Question: I am attempting to create a gallery for my site using.
<URL>
I am currently using Bootstrap to allow my site to be responsive. I want to create one gallery that I can have around 12 pictures on. I've followed the example code for Photoswipe but if I put rows around each 4 images to create the row it breaks the gallery.
<URL>
I then created 4 separate rows with the same gallery class but then it just creates 4 separate galleries.
The next thing I tried was to create one massive row and then just add my col-md-3's inside the huge row and hoped they would style correctly however it came out like this.
[][1
'''
<div class="my-gallery row" itemscope itemtype="http://schema.org/ImageGallery">
<figure itemprop="associatedMedia" itemscope itemtype="http://schema.org/ImageObject" class="col-md-3 gallery-img">
<a href="img/gallery/gallery1.jpeg" itemprop="contentUrl" data-size="1024x1024">
<img src="img/gallery/gallery1.jpeg" itemprop="thumbnail" alt="Image description" class="img-responsive"/>
</a>
<figcaption itemprop="caption description">Image caption 1</figcaption>
</figure>
'''
Here is my gallery HTML.
<URL>
Has anyone else come across this problem?
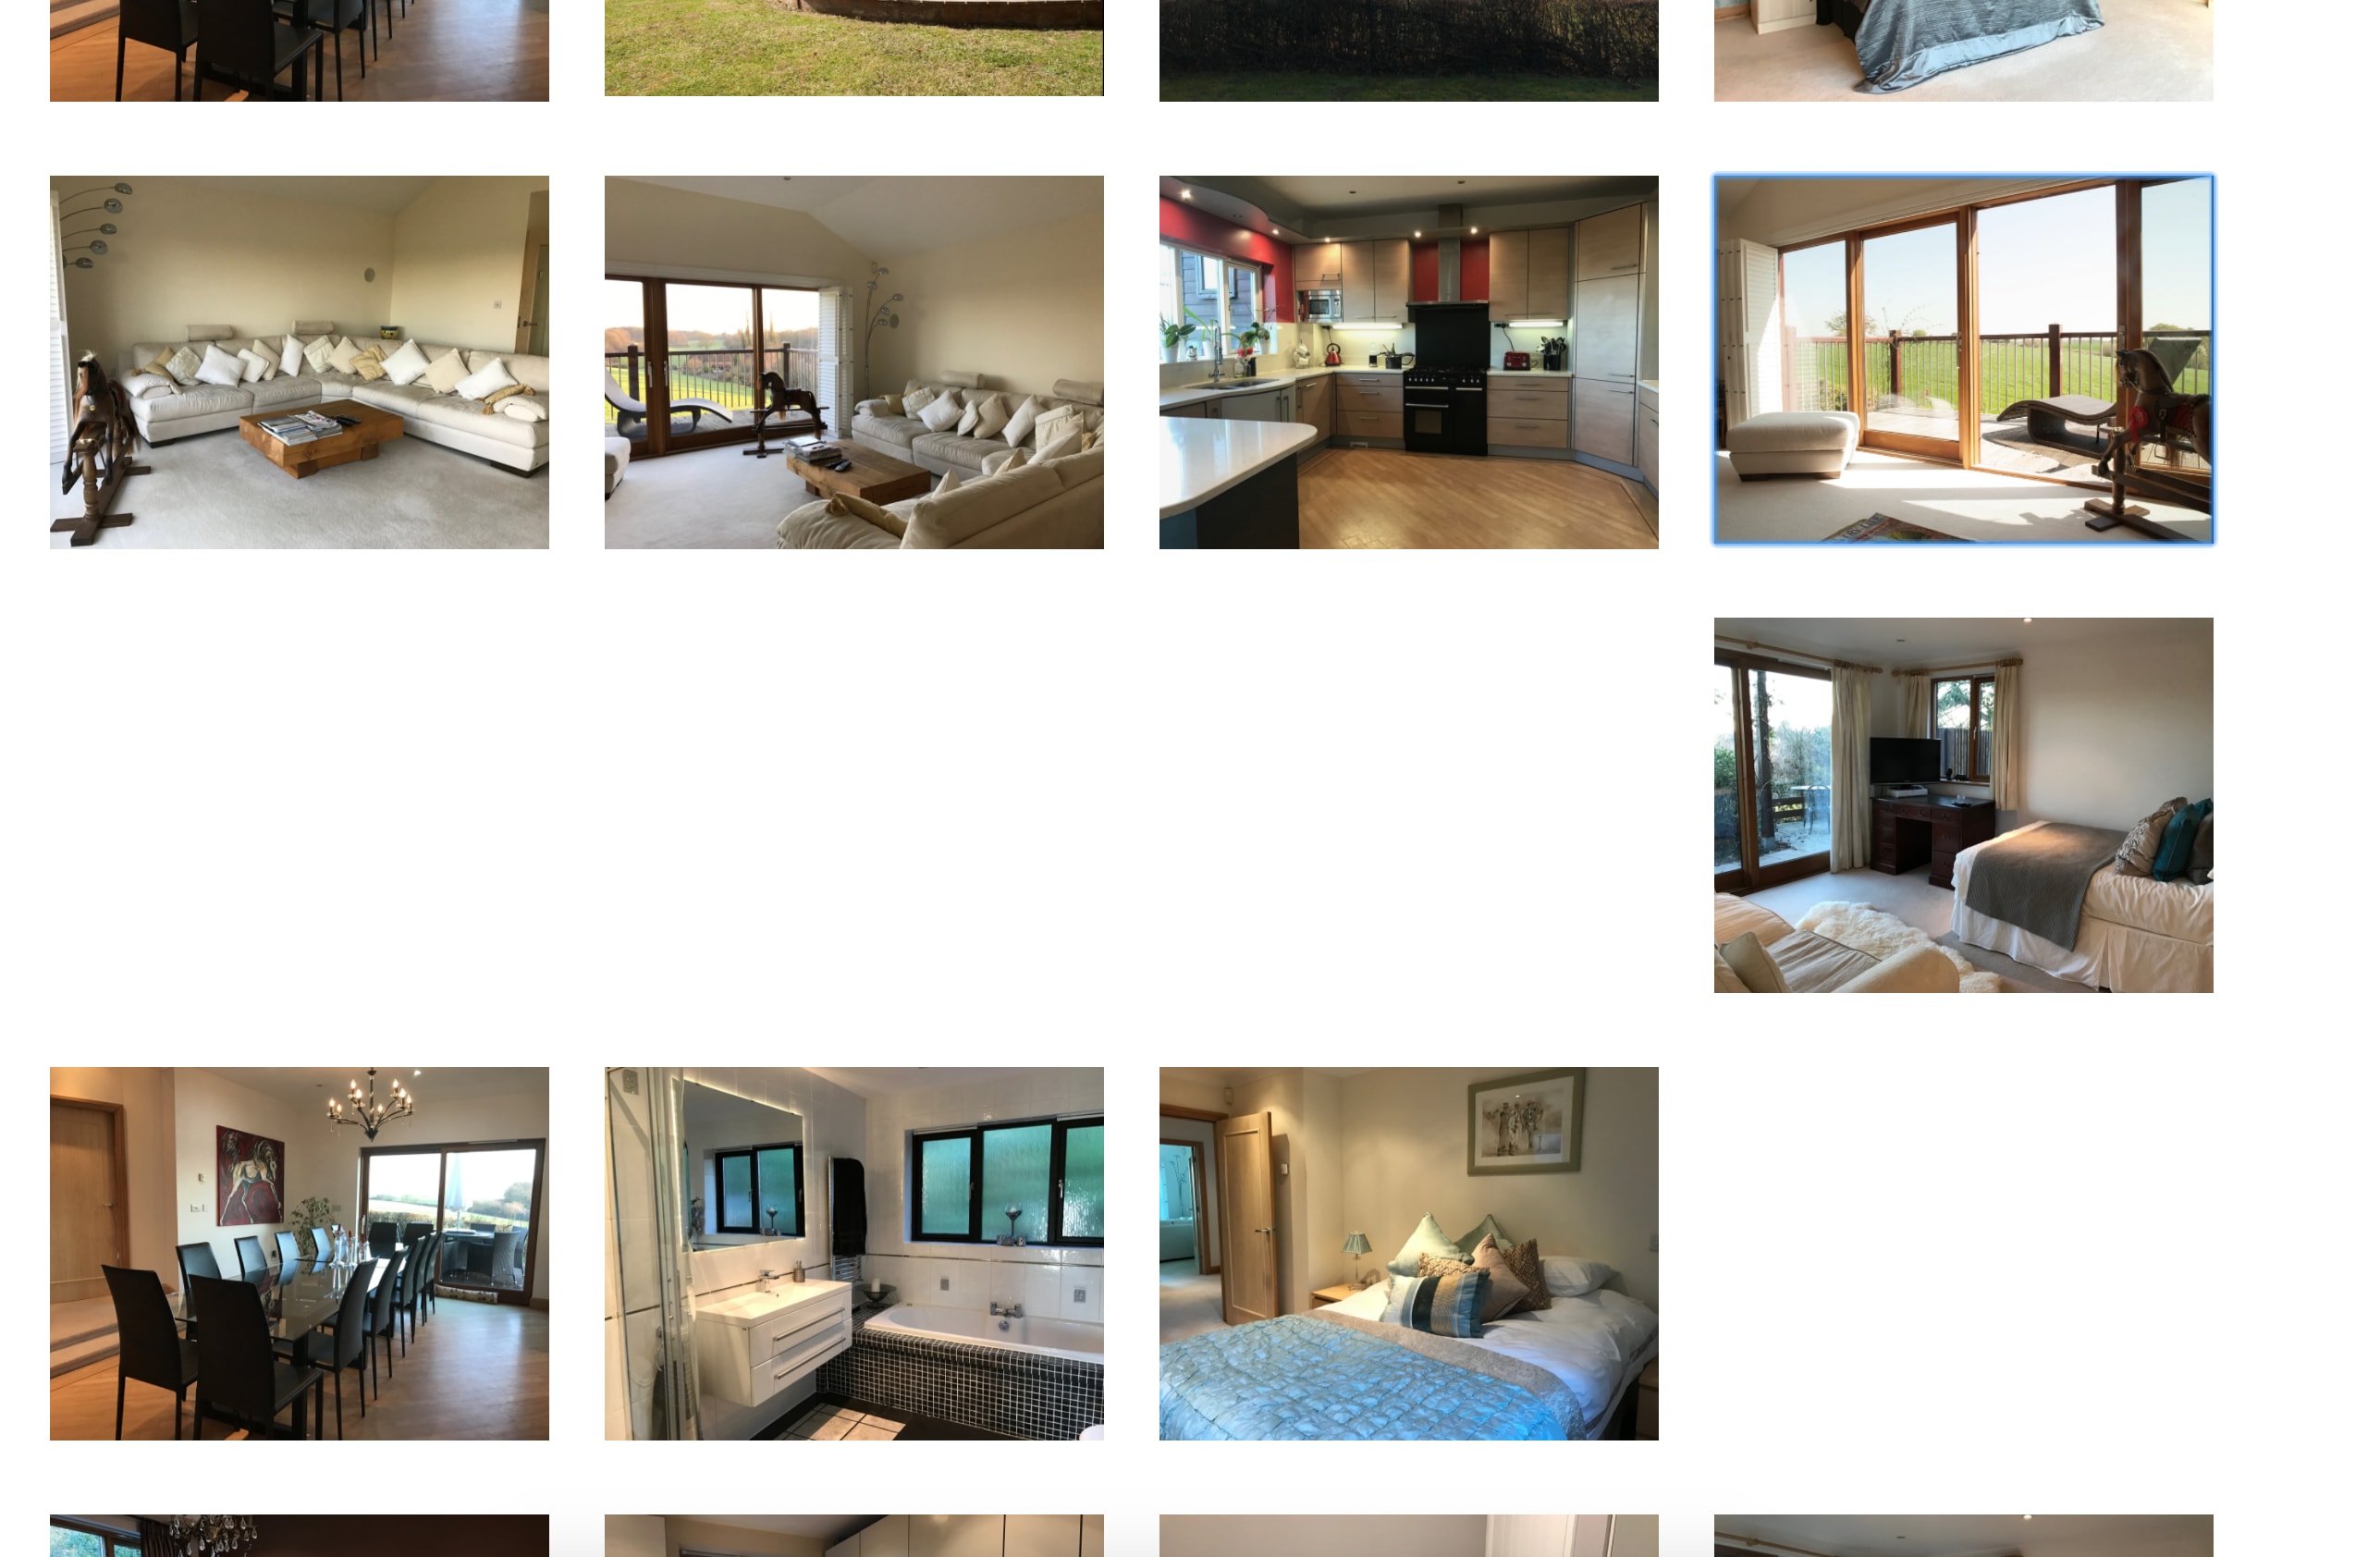
Answer: you can use viewerJS image viewer <URL>
or Blueimp image gallery <URL>
both are responsive small changes only needed.. you dont need to worry about columns / placing images and all. simple and powerful image viewing libraries